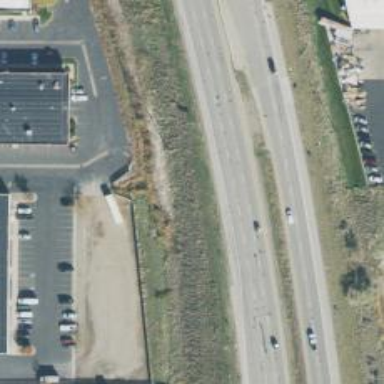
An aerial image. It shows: Trunk highway with diverging diamond interchange (DDI) junction.